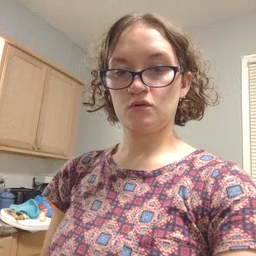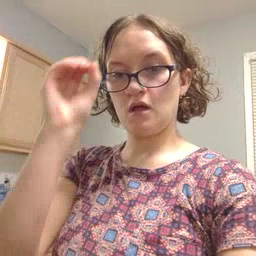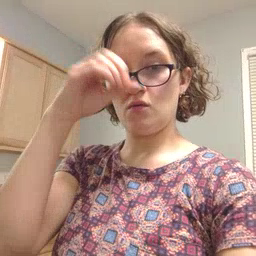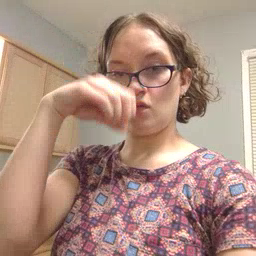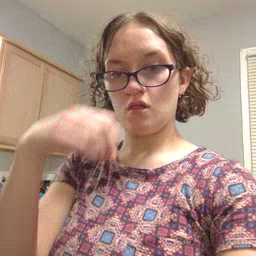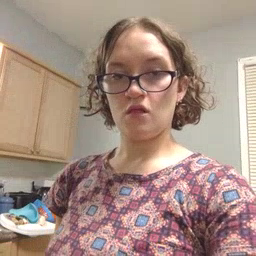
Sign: owl